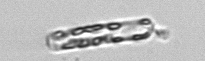
Label: Dactyliosolen_fragilissimus